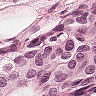
Metastatic tissue present: yes